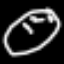
Label: clock